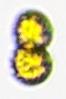
Label: Margalefidinium